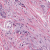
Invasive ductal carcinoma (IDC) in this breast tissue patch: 1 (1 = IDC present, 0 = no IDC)